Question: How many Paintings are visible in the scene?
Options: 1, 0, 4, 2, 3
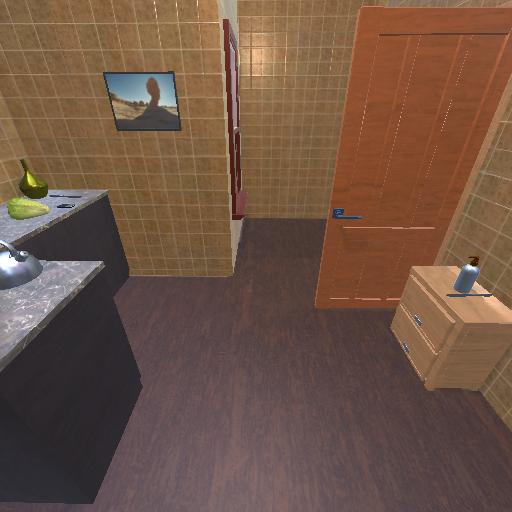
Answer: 1